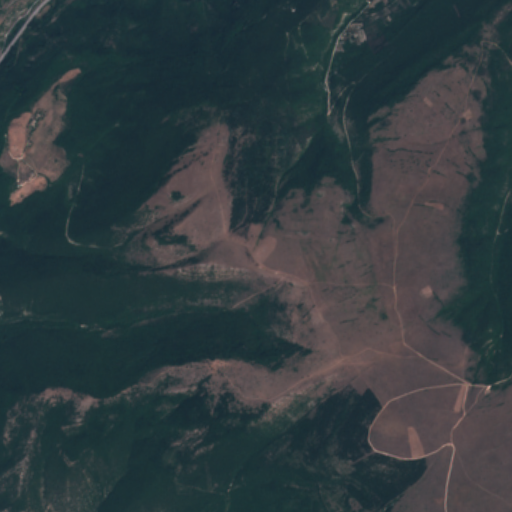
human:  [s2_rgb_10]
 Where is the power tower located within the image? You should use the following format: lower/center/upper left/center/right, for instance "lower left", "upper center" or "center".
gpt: The power tower is located in the upper left of the image.
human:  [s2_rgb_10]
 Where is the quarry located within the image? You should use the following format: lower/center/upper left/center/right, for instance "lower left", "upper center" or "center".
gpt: The quarry is located in the upper center of the image.
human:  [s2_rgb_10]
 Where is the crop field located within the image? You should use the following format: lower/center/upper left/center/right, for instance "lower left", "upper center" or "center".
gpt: There is no crop field in the image.